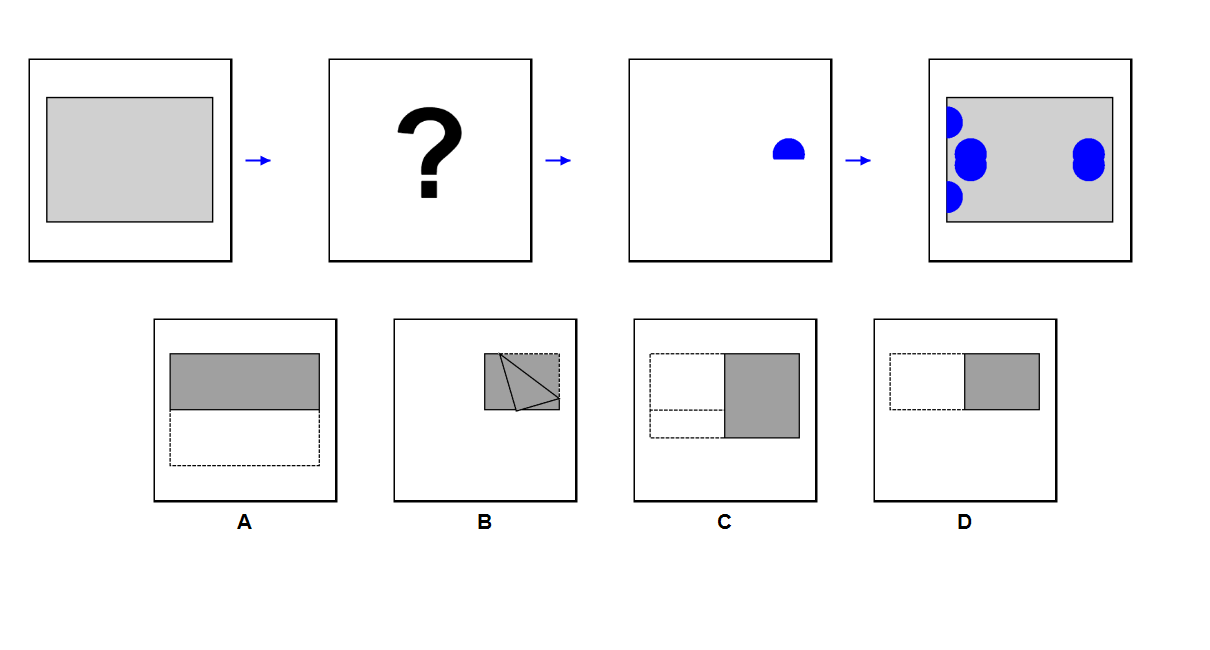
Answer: C